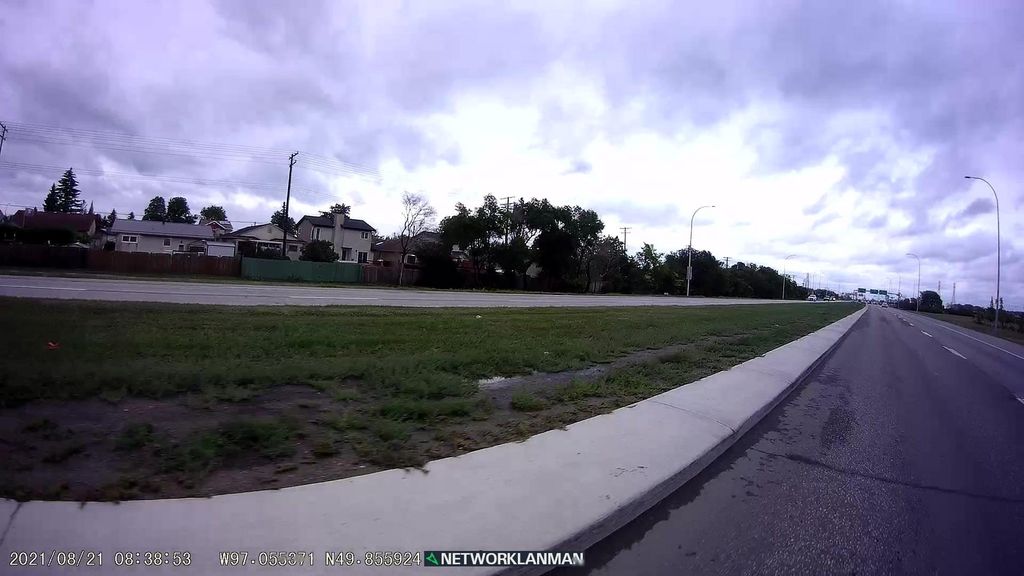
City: winnipeg